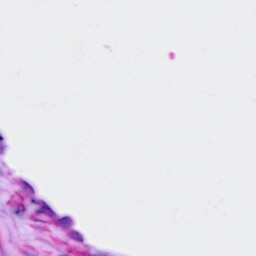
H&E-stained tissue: Ovarian